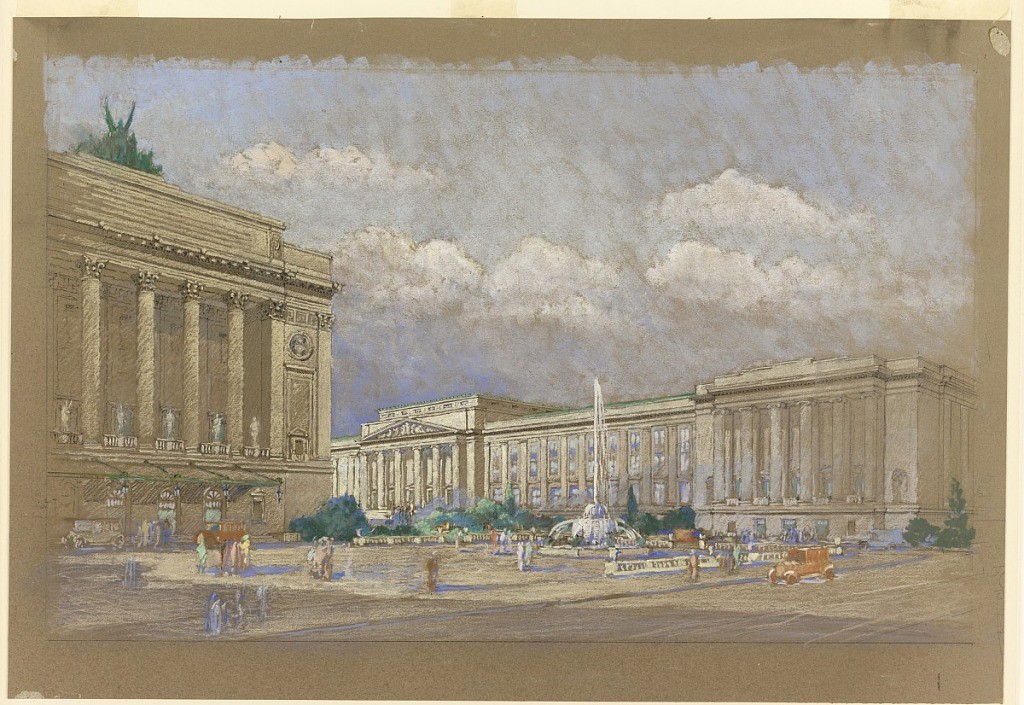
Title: Study for Proposed Music and Arts Center, New York, NY
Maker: Arnold William Brunner, American, 1857–1925
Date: ca. 1915
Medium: Pastel on brown wove paper
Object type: Drawing
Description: View of two buildings in Neoclassical style with fountain in middle ground; people strolling in open space in front of the two buildings.